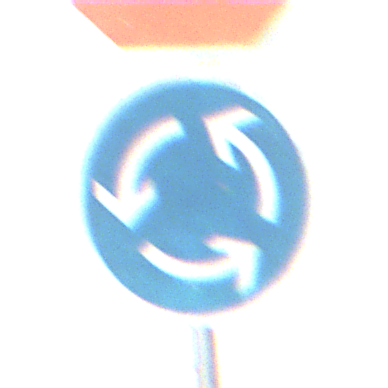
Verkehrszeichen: Kreisverkehr
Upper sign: Stop
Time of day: Midday
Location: Roofed (Beach)
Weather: Overcast
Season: NotSpecified
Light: Natural